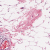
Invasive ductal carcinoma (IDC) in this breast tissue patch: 0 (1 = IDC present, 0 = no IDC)